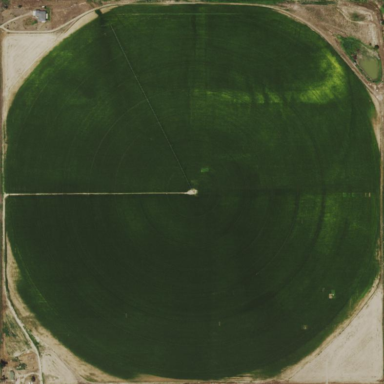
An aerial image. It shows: Farmland with pivot irrigation system.